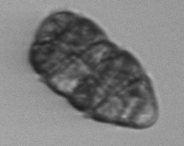
Label: Margalefidinium